Aerial crown-view tile of a tropical tree (Barro Colorado Island, Panama), acquired 20241014:
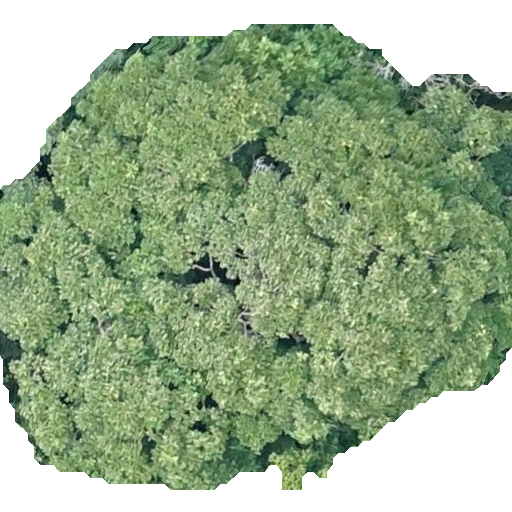
Species: Dipteryx oleifera
GBIF accepted scientific name: Dipteryx oleifera
Crown area: 312.593 m²